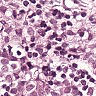
Metastatic tissue present: yes